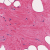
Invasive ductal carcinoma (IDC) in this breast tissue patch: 0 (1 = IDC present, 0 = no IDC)